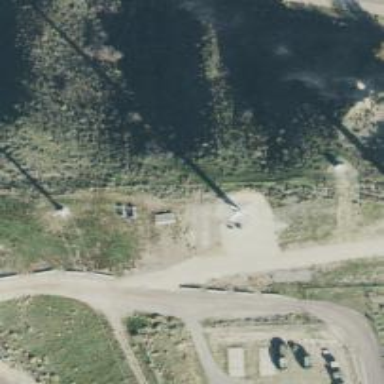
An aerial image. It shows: Wind generator powered by wind turbine.